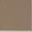
Piece: xx